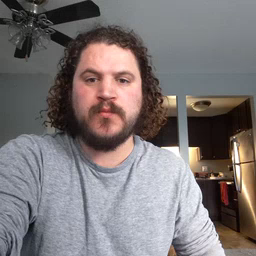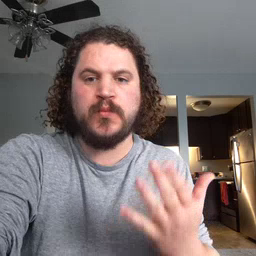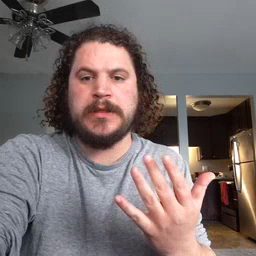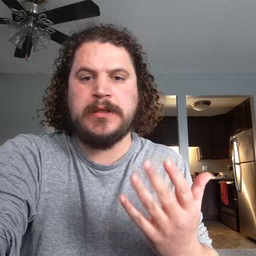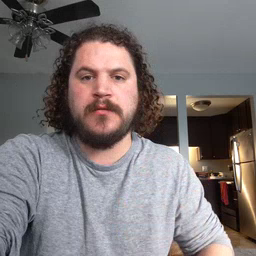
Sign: wait